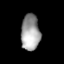
Tissue: lung
Cell type: Endothelial cells
Senescence score: 0.6447
Nuclear area (px): 664
Mean DAPI intensity: 159.125